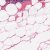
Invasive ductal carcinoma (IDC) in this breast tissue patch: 0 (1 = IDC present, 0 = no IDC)